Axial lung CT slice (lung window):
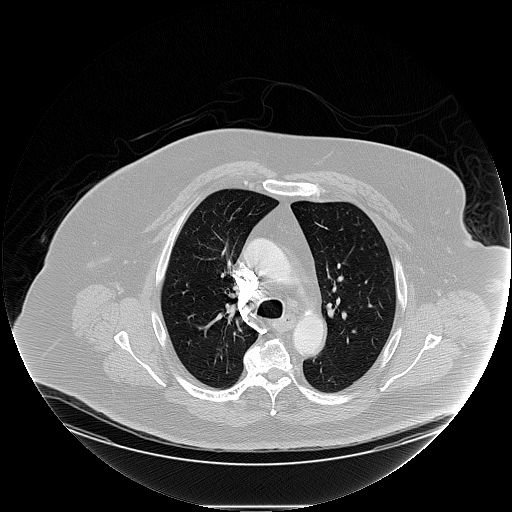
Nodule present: no